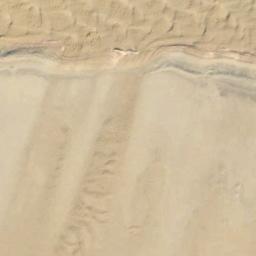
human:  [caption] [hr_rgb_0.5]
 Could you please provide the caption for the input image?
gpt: The desert is with half of white sand and half of yellow sand .

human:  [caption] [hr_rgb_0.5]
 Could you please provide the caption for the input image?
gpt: The desert has yellow sand and some trellis dunes .

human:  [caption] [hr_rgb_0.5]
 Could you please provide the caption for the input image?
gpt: The desert is smooth and wavy on one side .

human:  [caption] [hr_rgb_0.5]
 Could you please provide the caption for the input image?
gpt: There are many lines in the desert .

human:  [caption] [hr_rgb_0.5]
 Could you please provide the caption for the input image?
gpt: A sandy desert with some dunes .